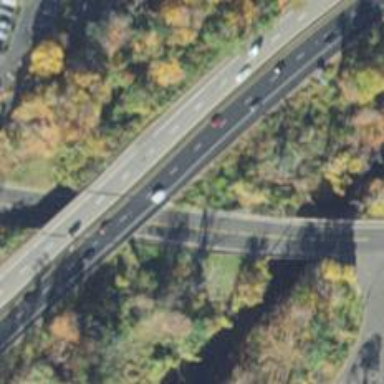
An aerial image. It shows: Bridge over motorway.